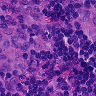
Metastatic tissue present: no